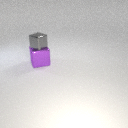
small gray metal cube above large purple metal cube